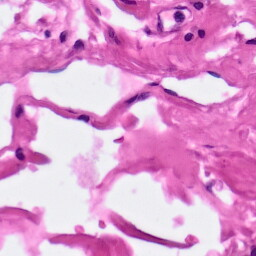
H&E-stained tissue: Pancreatic